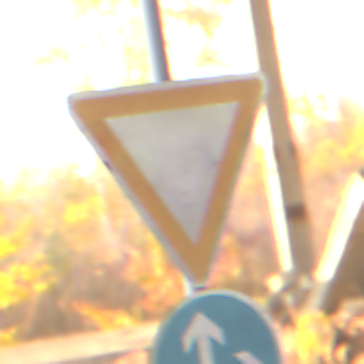
Verkehrszeichen: VorfahrtGewaehren
Zusatzzeichen unten: VorgeschriebeneFahrtrichtungGeradeausOderRechts
Umgebung: Roofed, Suburban
Tageszeit: SunriseSunset
Wetter: Clear
Licht: Natural
Jahreszeit: NotSpecified
Kontrast: MediumContrast